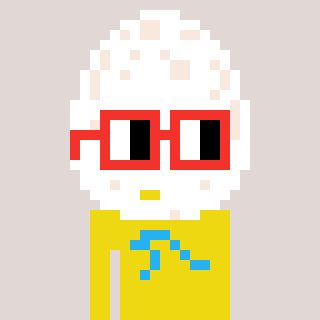
a pixel art character with square red glasses, a egg-shaped head and a yellow-colored body on a warm background